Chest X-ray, AP view. Patient: 31 years old, sex M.
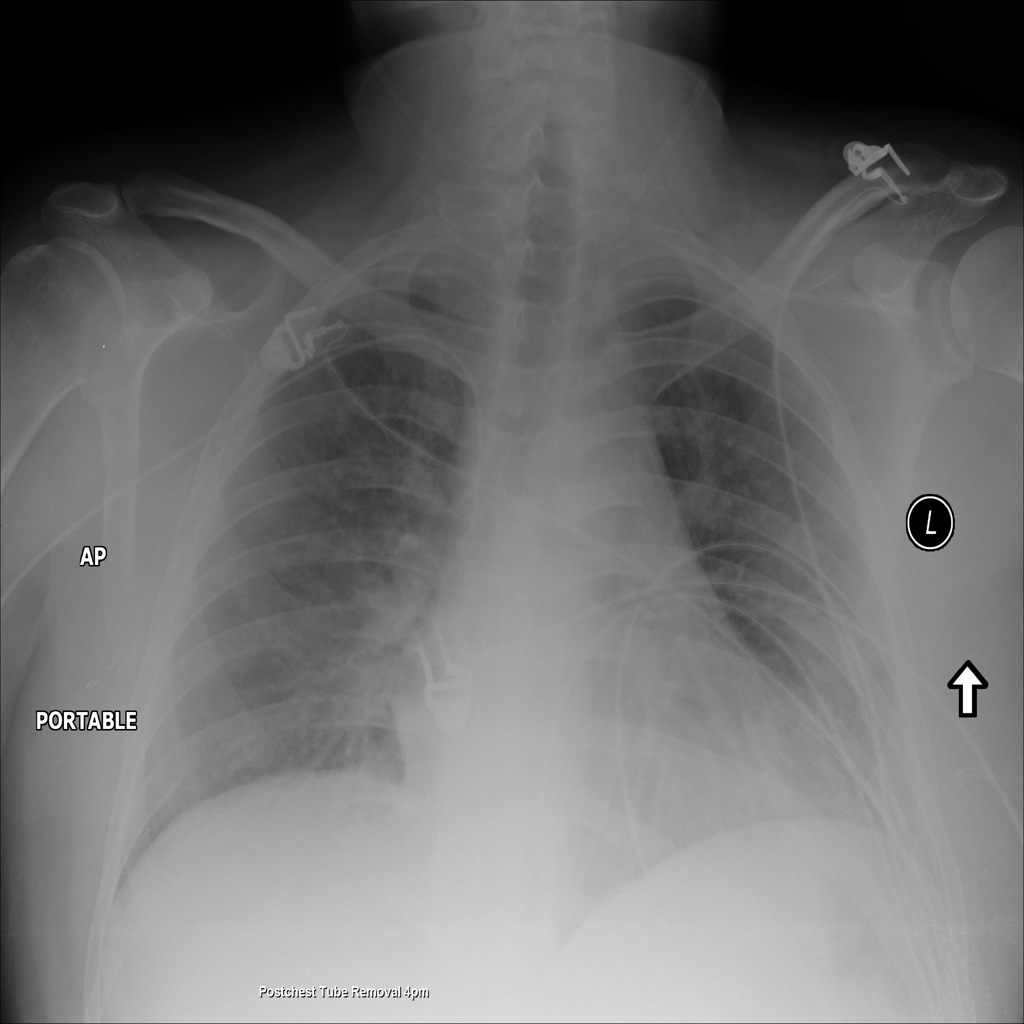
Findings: No Finding